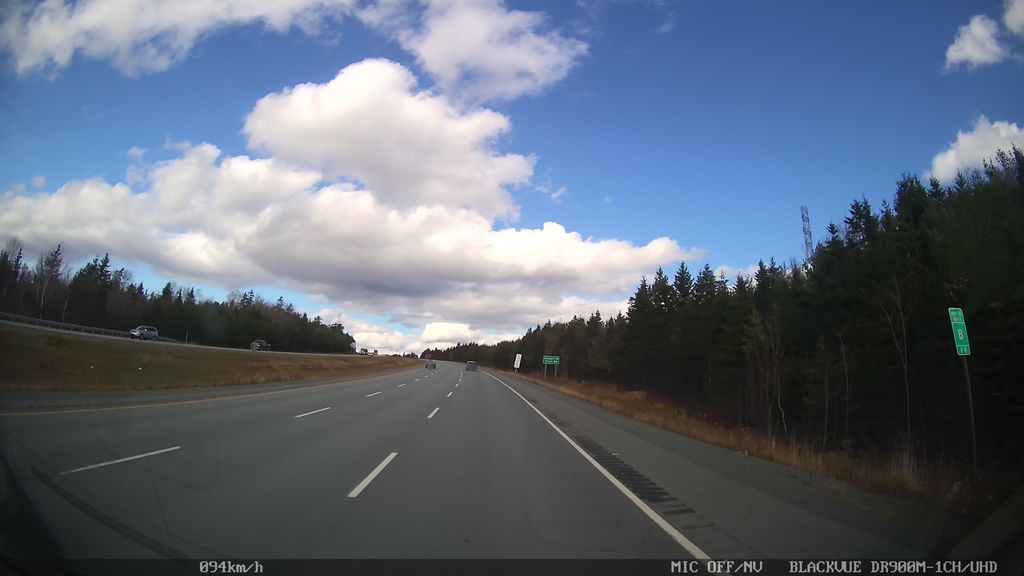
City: halifax